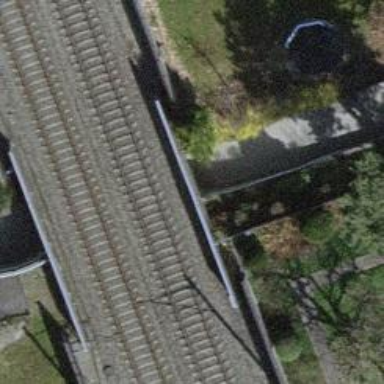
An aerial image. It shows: Bridge with electrified rail tracks and contact line.